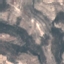
Land use / land cover class: HerbaceousVegetation